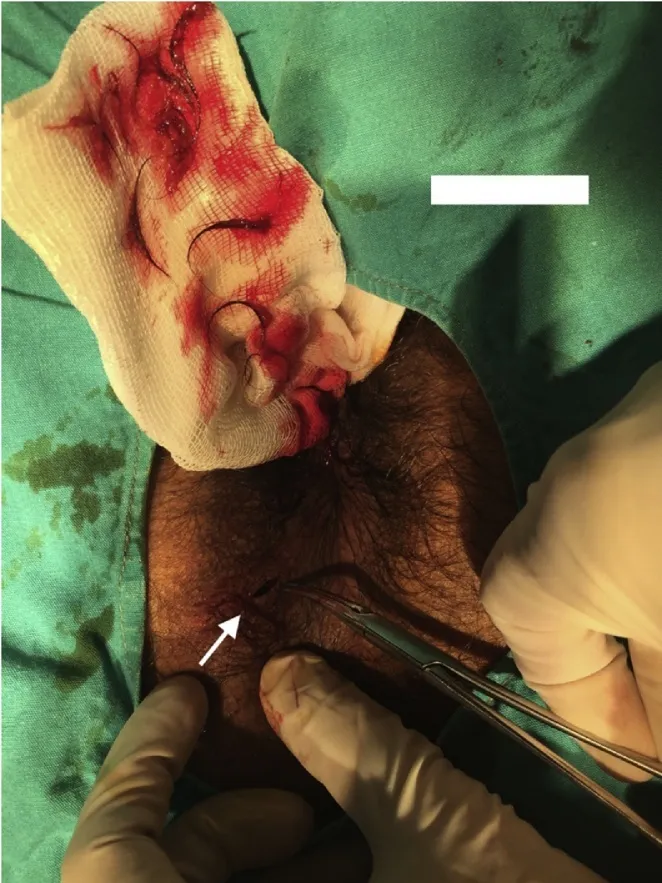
Removal of the hair and curation of the cavity.
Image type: medical_photograph (other_medical_photograph)